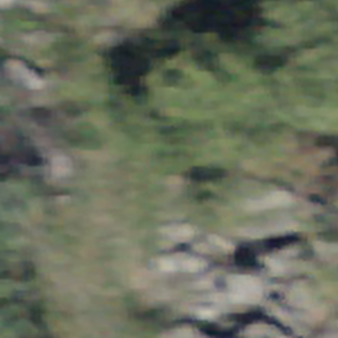
Label: other